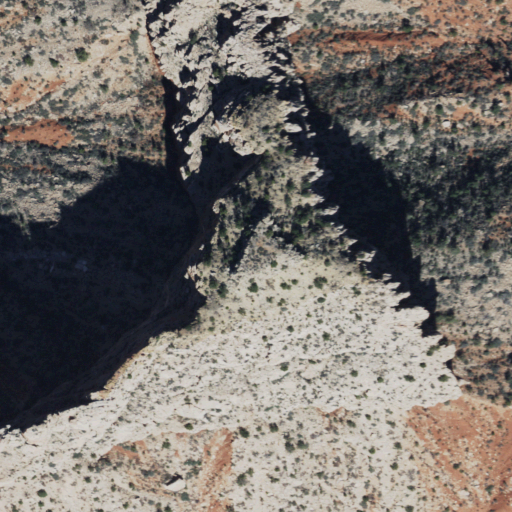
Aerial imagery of mountain in Arizona named Confucius Temple containing shrub, barren land, and evergreen forest